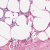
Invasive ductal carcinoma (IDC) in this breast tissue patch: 0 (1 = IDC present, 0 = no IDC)